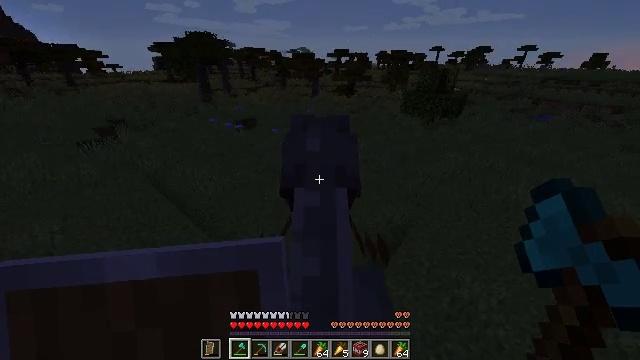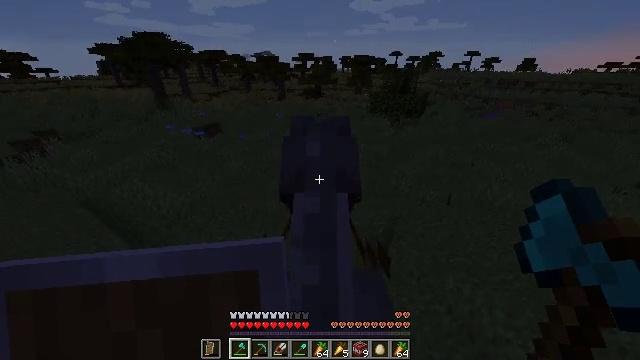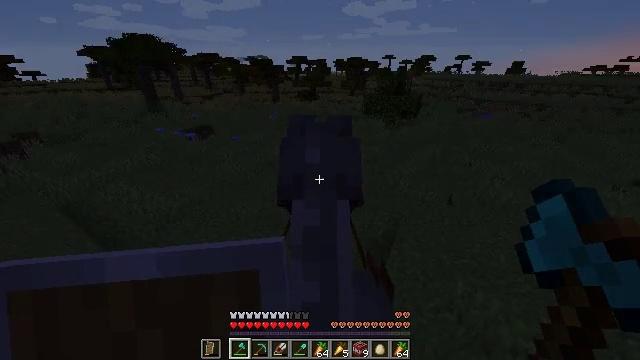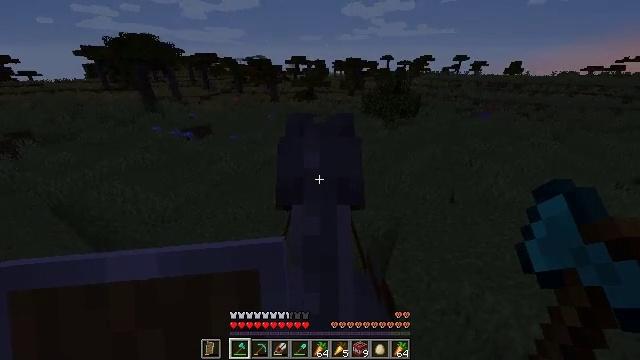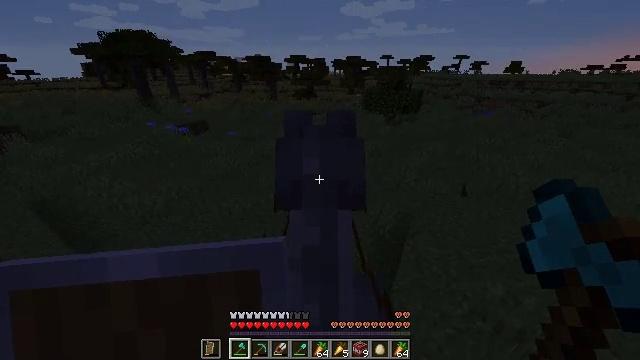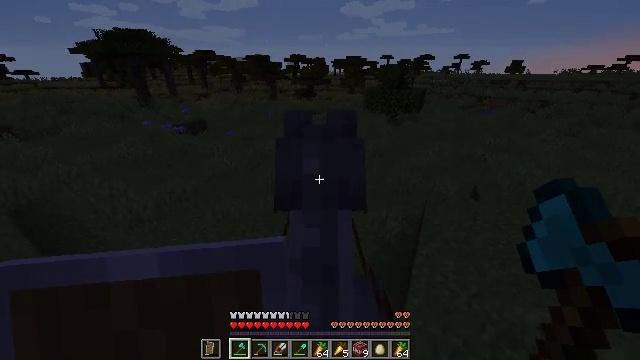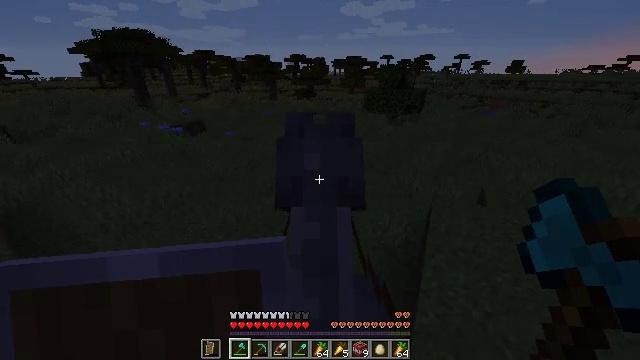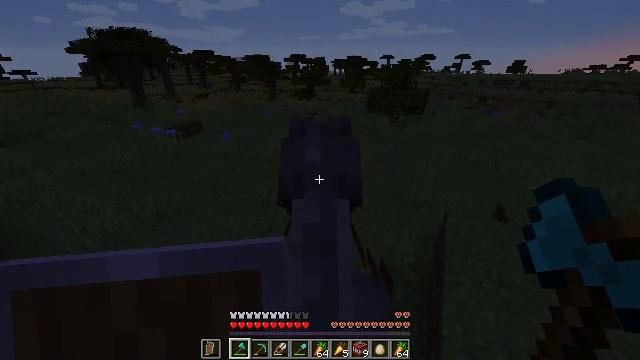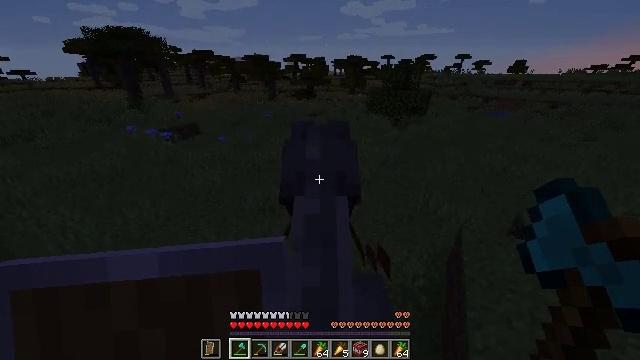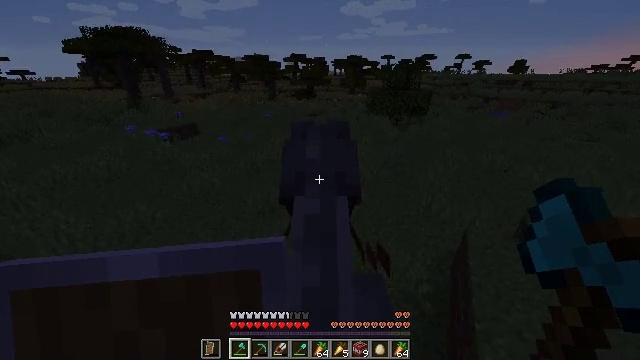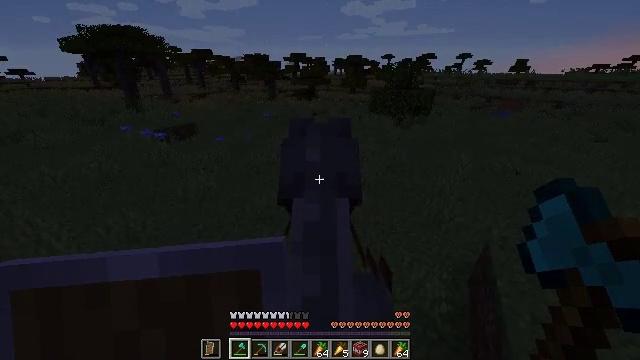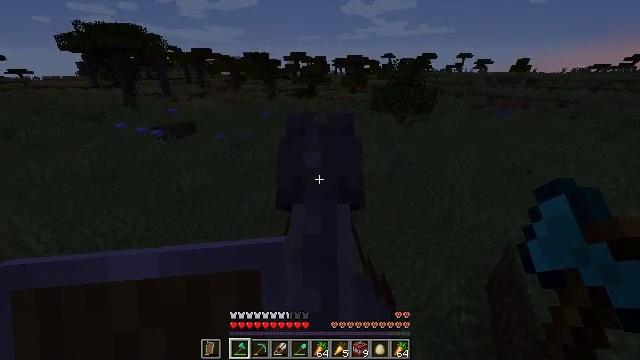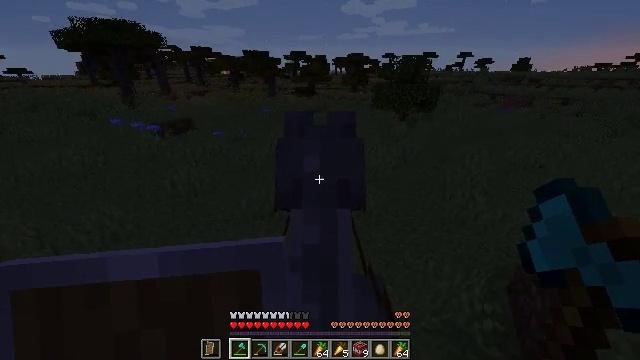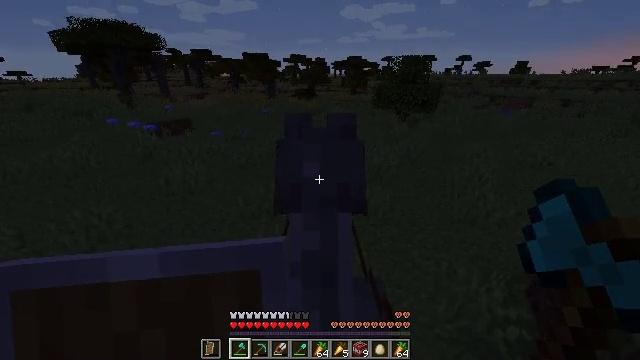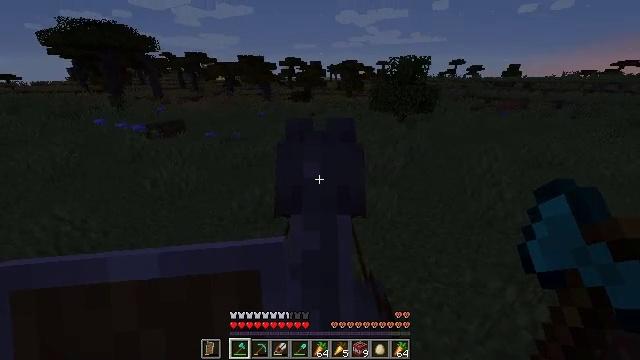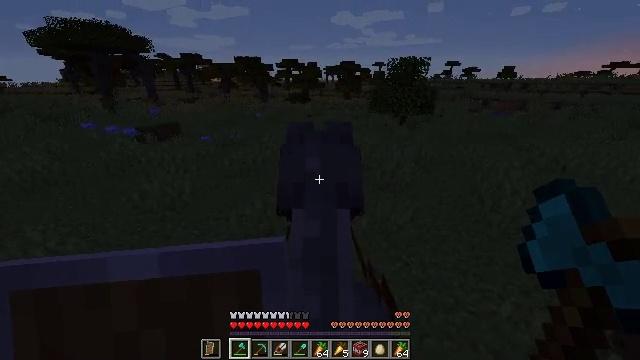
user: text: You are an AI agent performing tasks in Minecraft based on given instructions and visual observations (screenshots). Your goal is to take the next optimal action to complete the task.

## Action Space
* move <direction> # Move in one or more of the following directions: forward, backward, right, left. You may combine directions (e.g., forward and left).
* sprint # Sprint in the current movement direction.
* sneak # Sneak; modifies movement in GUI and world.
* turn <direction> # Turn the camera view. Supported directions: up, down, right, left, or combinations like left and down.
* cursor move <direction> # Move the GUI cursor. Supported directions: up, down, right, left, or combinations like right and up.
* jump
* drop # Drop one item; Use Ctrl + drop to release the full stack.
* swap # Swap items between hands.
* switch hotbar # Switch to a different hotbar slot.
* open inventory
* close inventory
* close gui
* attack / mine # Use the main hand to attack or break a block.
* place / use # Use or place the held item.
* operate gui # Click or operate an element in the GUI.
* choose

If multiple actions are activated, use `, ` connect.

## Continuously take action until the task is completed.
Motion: motion action
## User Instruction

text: Extinguish the fire.
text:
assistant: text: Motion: move forward, turn right
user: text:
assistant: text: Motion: move forward, turn right
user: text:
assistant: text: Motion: move forward
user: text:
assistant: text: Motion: move forward
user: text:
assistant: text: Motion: move forward
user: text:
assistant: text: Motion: move forward
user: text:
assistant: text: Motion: move forward
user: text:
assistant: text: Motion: move forward and move left
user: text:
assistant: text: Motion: move forward and move left
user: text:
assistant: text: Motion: move forward and move left
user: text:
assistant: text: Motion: move forward and move left
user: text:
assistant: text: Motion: move forward and move left
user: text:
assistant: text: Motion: move forward and move left
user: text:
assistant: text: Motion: move forward and move left, turn right
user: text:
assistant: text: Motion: move forward and move left
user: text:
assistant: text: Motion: move forward
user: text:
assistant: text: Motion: move forward and move left, sprint
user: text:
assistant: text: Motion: move forward and move left, sprint, turn left
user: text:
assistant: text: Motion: move forward and move left, sprint, turn left
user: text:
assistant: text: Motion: move forward and move left, sprint
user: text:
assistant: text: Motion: move forward and move left, sprint
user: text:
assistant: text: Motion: move forward and move left, sprint
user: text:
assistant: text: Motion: move forward and move left, sprint, turn left
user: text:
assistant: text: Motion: move forward and move left, sprint, turn left
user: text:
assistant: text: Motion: move forward and move left, sprint, turn left
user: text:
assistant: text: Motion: move forward and move left, sprint
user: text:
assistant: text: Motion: move forward and move left, sprint, turn left
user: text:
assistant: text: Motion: move forward and move left, sprint, turn left
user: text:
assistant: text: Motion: move forward and move left, sprint
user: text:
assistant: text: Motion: move forward and move left, sprint